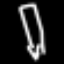
Label: pencil